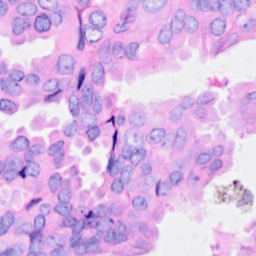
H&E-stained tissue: Breast